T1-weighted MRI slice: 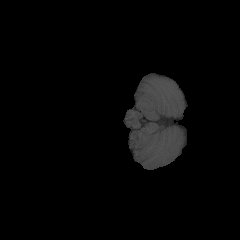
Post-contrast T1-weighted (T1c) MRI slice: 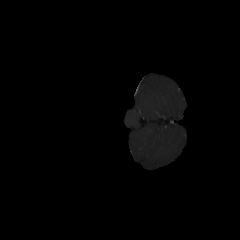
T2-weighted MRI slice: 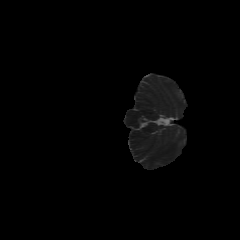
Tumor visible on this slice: no